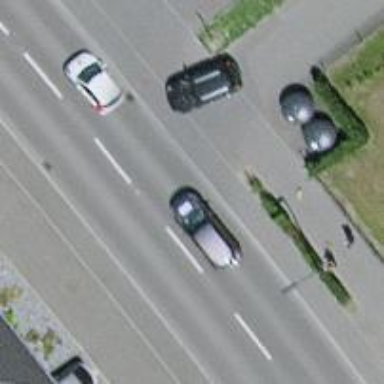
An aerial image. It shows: Tertiary road with asphalt surface. It has sidewalks on both sides and dedicated cycle tracks on both sides as well.